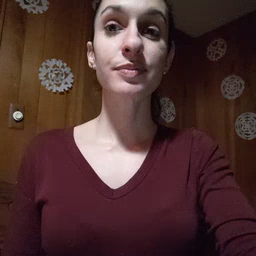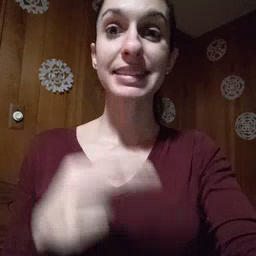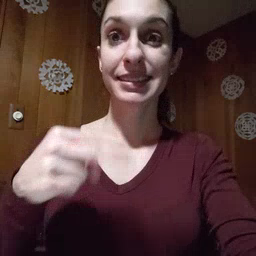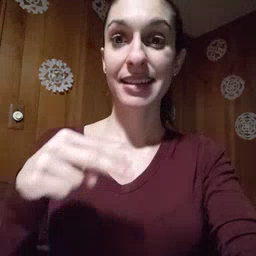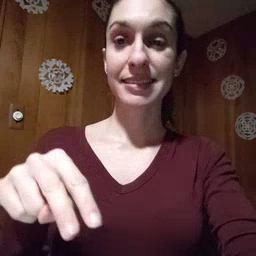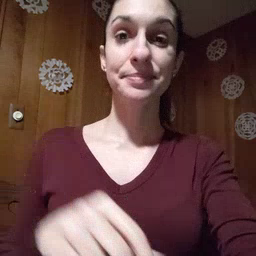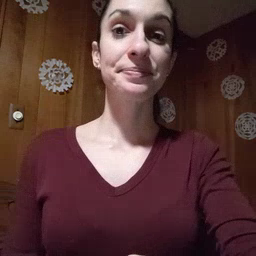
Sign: dance